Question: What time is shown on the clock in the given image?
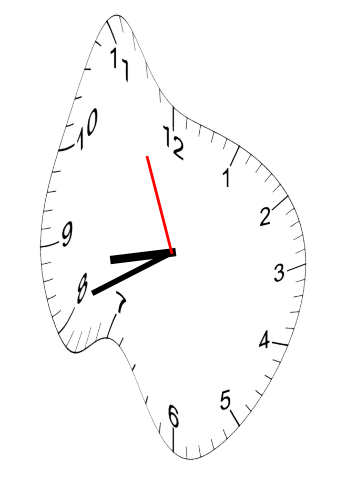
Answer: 08:40:56